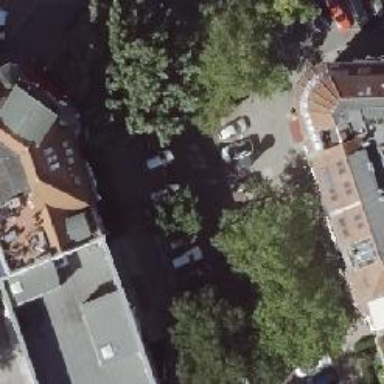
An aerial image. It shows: Part of building.